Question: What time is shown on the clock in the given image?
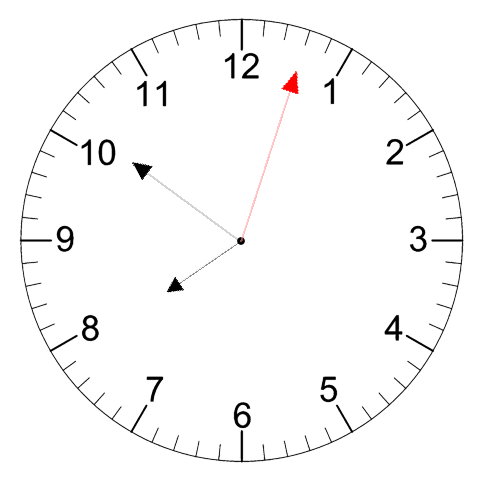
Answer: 07:51:03